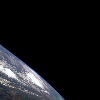
Label: space